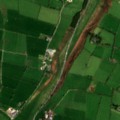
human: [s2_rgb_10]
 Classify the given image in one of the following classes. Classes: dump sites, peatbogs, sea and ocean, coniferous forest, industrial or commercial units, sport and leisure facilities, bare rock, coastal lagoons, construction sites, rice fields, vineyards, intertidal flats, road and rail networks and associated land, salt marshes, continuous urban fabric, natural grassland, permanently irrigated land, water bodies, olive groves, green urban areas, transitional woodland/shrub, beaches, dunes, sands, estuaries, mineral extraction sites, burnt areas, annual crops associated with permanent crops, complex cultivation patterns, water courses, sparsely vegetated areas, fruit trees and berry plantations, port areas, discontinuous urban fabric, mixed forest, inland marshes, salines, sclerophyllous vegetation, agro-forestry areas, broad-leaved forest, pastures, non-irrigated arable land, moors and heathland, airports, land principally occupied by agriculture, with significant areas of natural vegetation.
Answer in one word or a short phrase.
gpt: pastures, land principally occupied by agriculture, with significant areas of natural vegetation